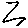
Label: zigzag